Question: I'm using IPython working with the pandas module which allows for the 'DataFrame' object. When I'm running some code, I get an output where the 'DataFrame' output is wrapping before the width of my terminal despite that the terminal width should accommodate the length. This issue seems to be isolated only to the pandas Series and DataFrame objects and not say, a long list.
Running 'pip uninstall readline' and then reinstalling readline through easy_install and restarting IPython did not solve the problem.
It would be helpful to see my data not broken up like that, but I honestly don't know where to begin to fix this. Any insight?

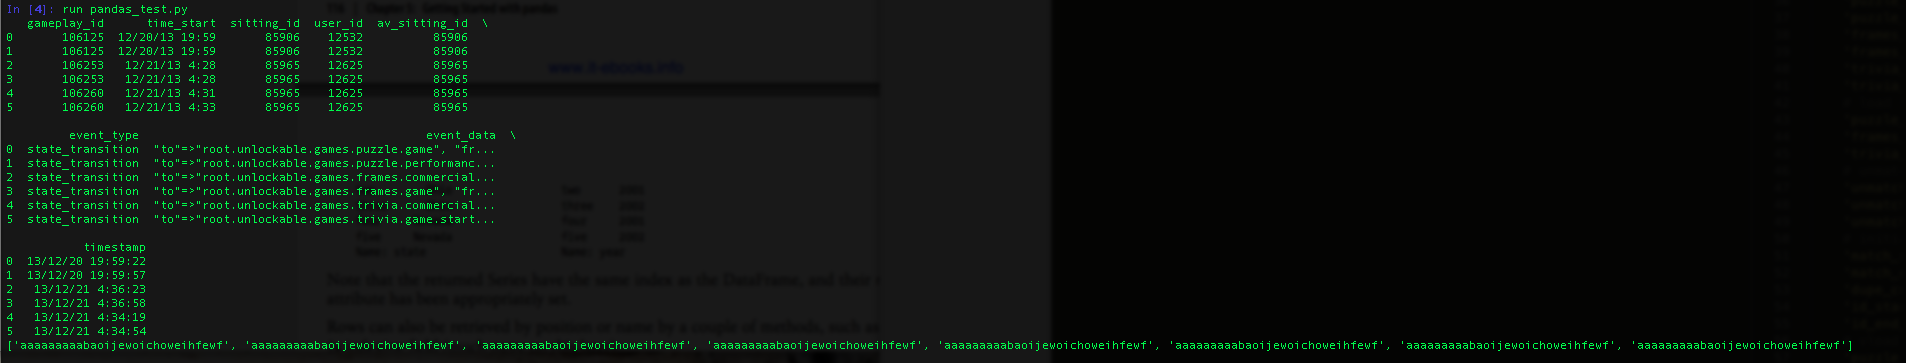
Answer: I found a workaround that allows the console output to be more readable. Calling 'to_string()' on the 'DataFrame' object returns a string representation of the object, skirting around whatever inherent formatting that 'DataFrame' contains, especially since the goal is readability.
'''
data = DataFrame(some_long_list)
print data.to_string() # outputs to console's full-width
'''
EDIT:
From pandas docs: "New since 0.10.0, wide DataFrames will now be printed across multiple rows by default". I'm seeing that this helps as a default so that instead of cramming rows onto the next line, you'll see separation by column. There are two additional methods to configure output width:
'''
import pandas as pd
pd.set_option('line_width', 40) # default is 80
'''
or to turn off the wrap feature completely:
'''
pd.set_option('expand_frame_repr', False)
'''